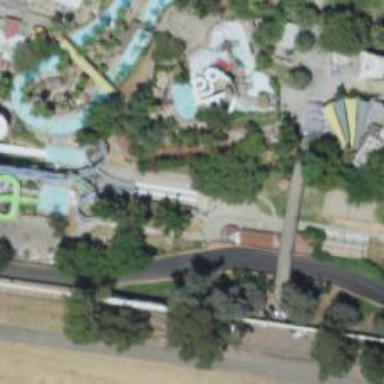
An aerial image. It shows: Water slide attraction.